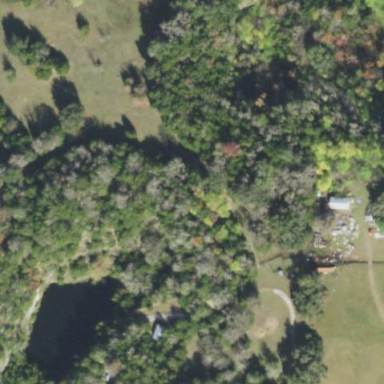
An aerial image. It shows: Mixed leaf woodland.